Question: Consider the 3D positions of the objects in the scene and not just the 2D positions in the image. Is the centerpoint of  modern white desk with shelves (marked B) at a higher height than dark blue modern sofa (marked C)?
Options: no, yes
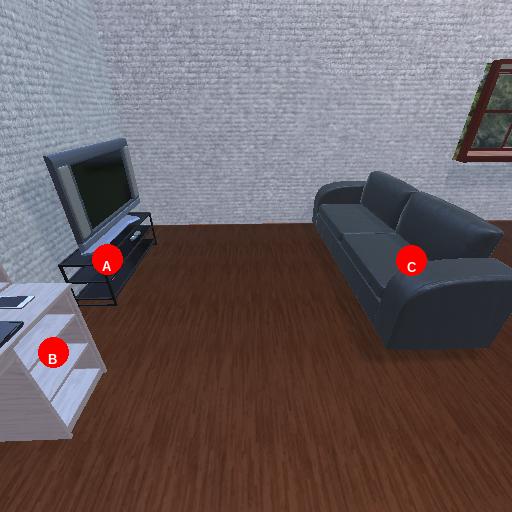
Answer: no